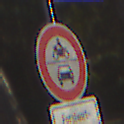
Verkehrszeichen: VerbotKraftfahrzeuge
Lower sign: BesondereFahrzeugeUndTransportgueter7
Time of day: MorningAfternoon
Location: Outdoor (Suburban)
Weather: Clear
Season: NotSpecified
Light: Natural